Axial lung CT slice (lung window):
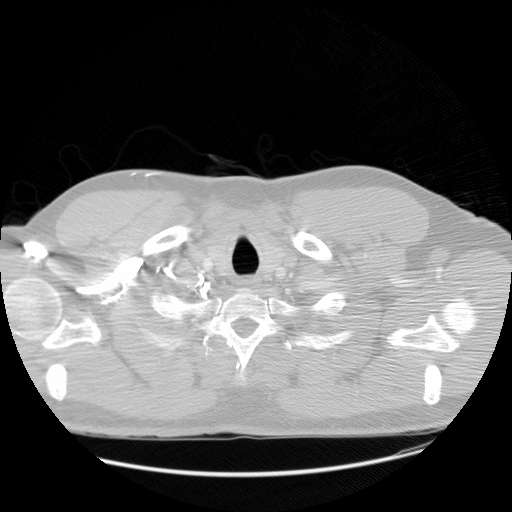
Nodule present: no